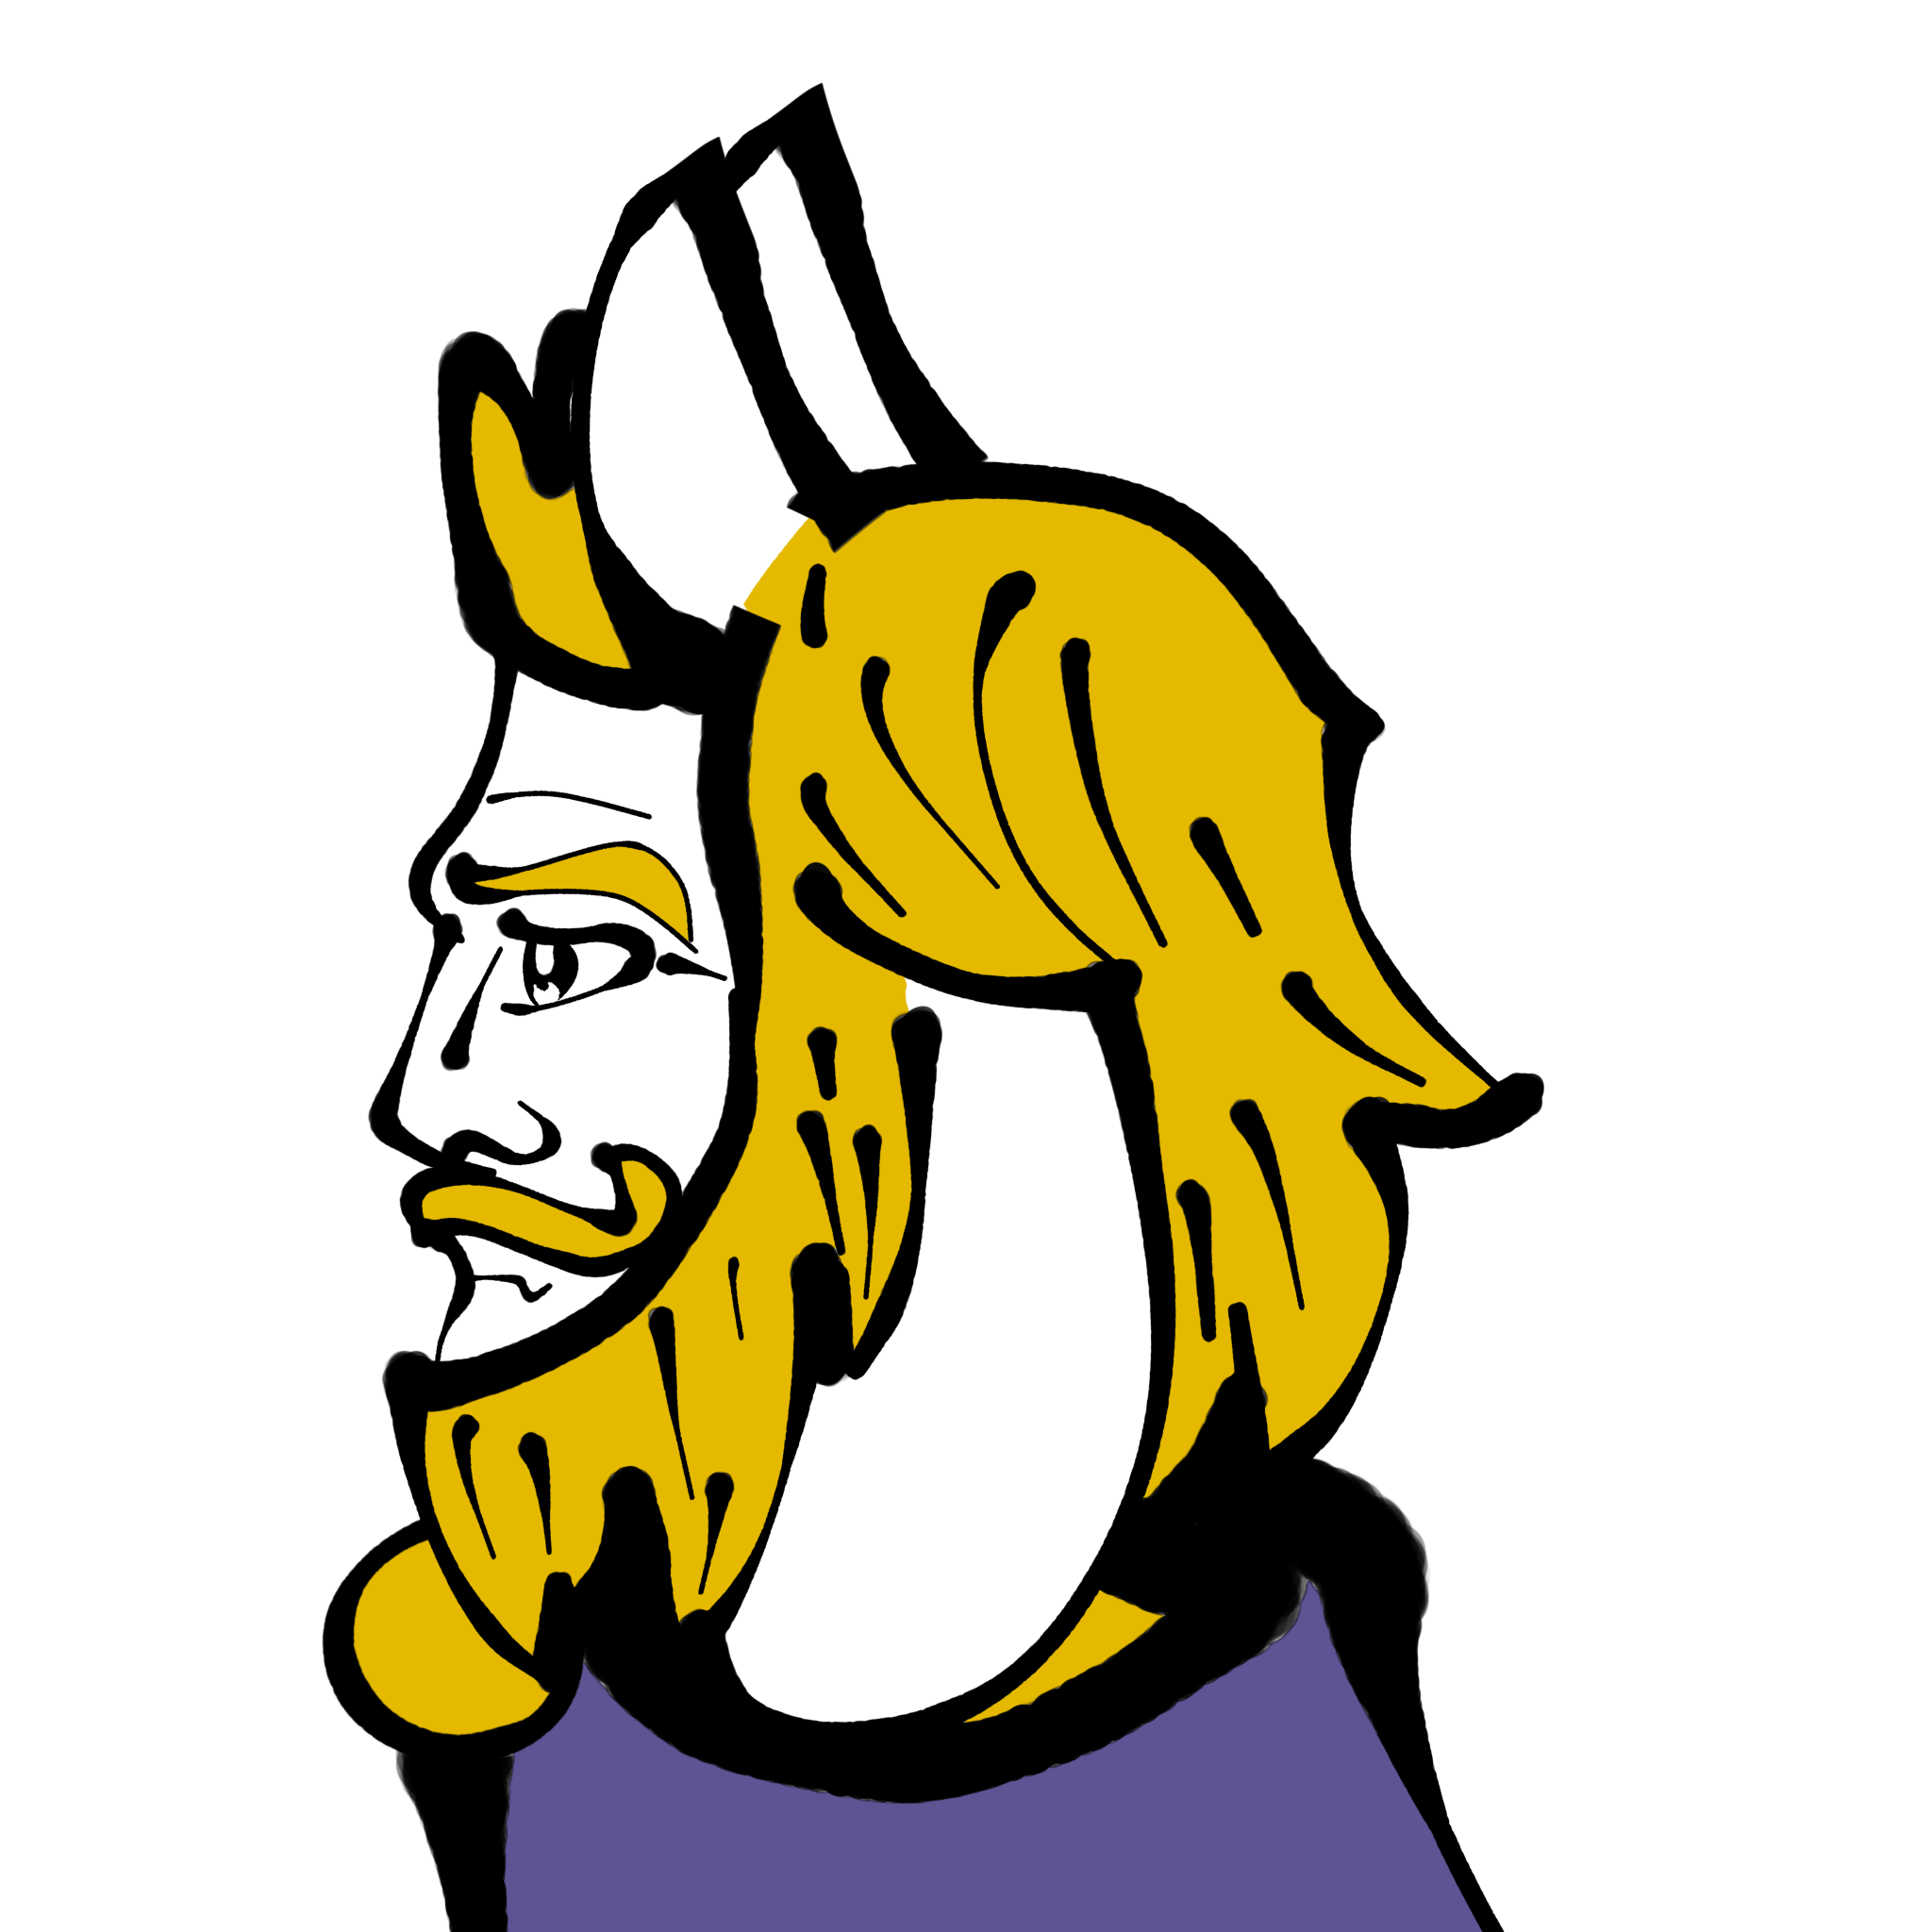
Label: 4_Yes_Chad